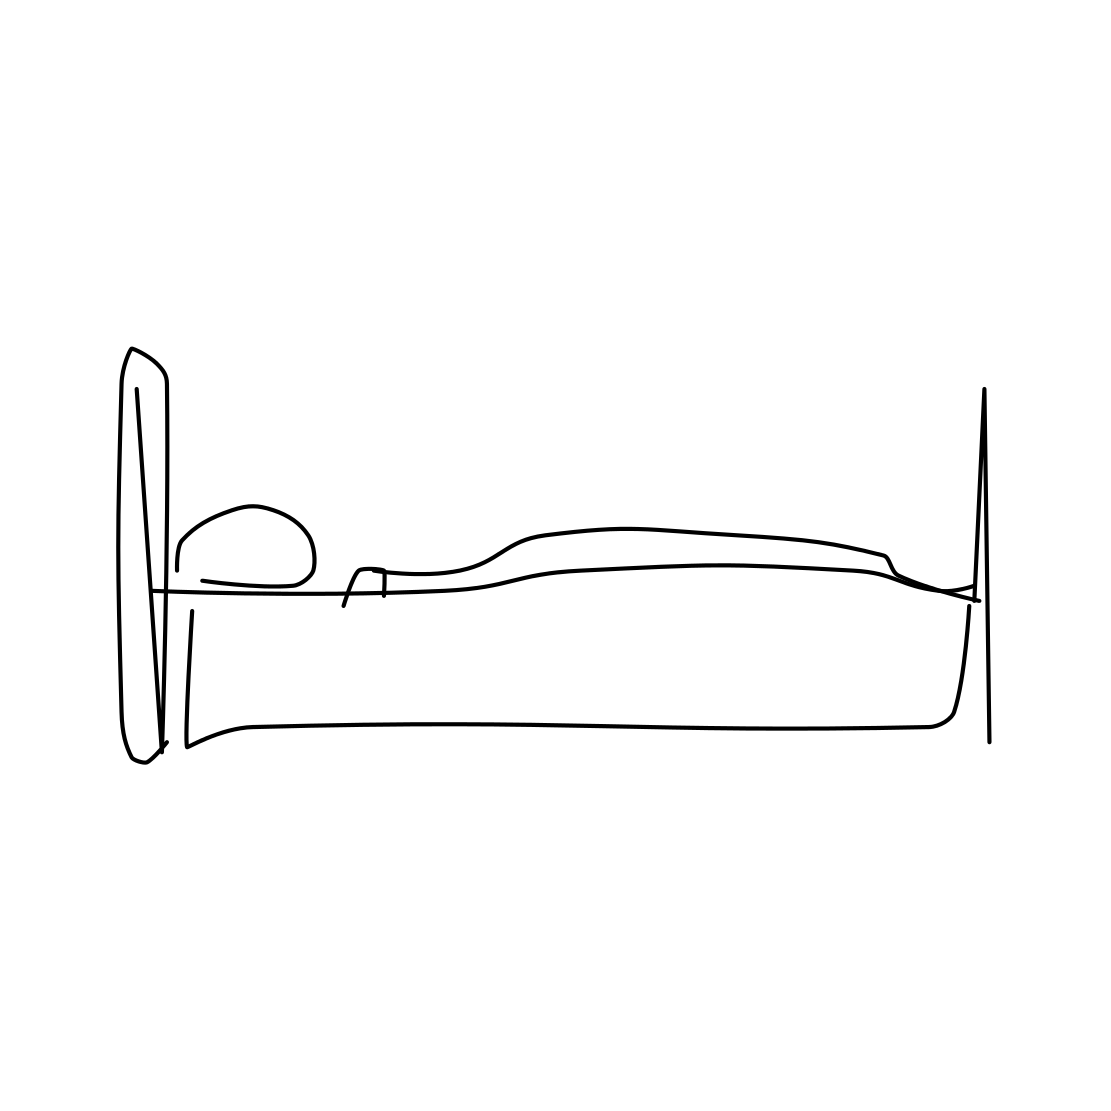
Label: bed